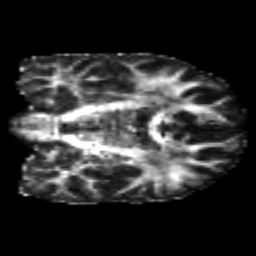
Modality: FA
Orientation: coronal
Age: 23
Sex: male
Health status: healthy
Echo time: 0.074 s